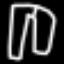
Label: pants